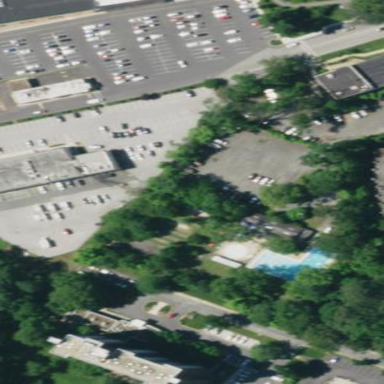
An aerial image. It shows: Sports centre focused on swimming activities.